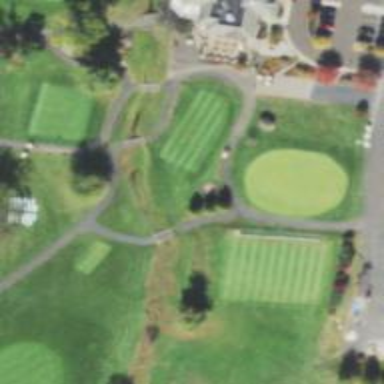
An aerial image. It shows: Path for golf carts.